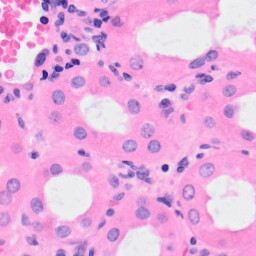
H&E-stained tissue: Kidney